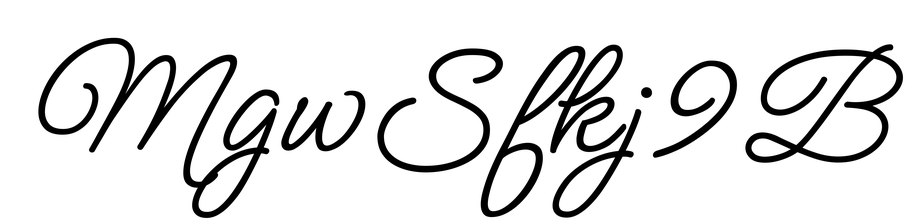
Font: MeowScript-Regular